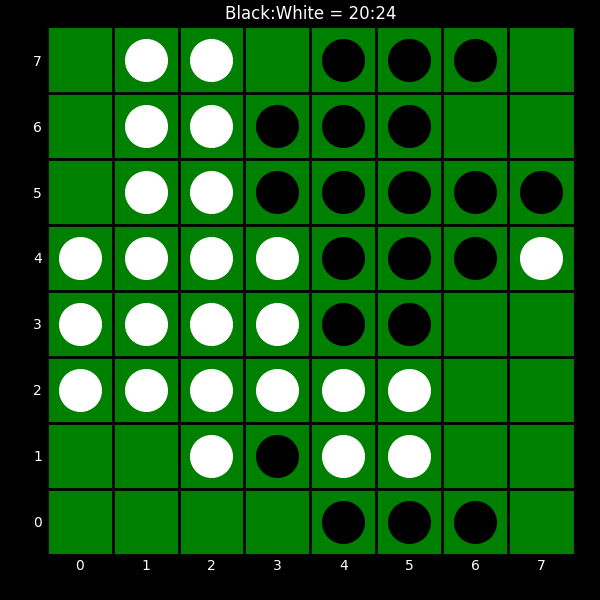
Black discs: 20
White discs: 24